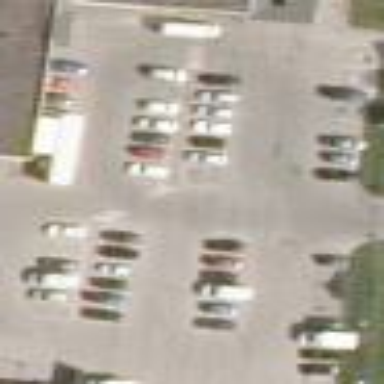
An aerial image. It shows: Paved parking area.